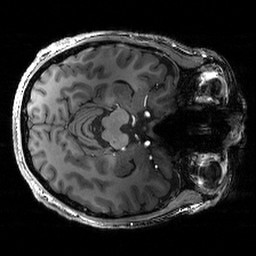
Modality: T1w
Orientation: axial
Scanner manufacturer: siemens
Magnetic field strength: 6.98 T
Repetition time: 2 s
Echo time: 0.00292 s